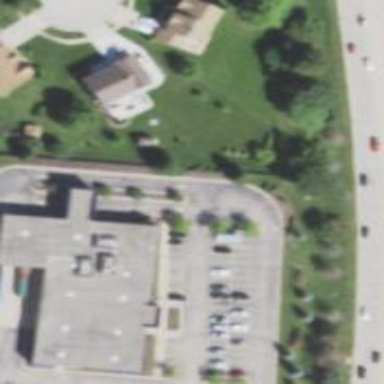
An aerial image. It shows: Retail building.